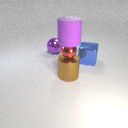
large purple rubber cylinder above small red metal sphere